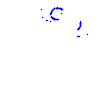
Particle: proton